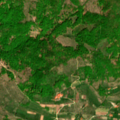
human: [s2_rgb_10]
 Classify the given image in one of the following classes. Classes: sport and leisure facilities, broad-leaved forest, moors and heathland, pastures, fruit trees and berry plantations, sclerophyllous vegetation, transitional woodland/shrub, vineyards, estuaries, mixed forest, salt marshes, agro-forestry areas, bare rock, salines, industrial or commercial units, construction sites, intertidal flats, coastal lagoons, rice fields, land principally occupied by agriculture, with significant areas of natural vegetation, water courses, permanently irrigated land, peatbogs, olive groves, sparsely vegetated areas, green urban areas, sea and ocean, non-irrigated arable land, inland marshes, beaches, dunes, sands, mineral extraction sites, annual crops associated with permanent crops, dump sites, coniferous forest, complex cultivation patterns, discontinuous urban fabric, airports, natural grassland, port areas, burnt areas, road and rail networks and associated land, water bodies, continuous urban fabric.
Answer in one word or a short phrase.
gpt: complex cultivation patterns, land principally occupied by agriculture, with significant areas of natural vegetation, broad-leaved forest